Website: crate-barrel
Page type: billing-address
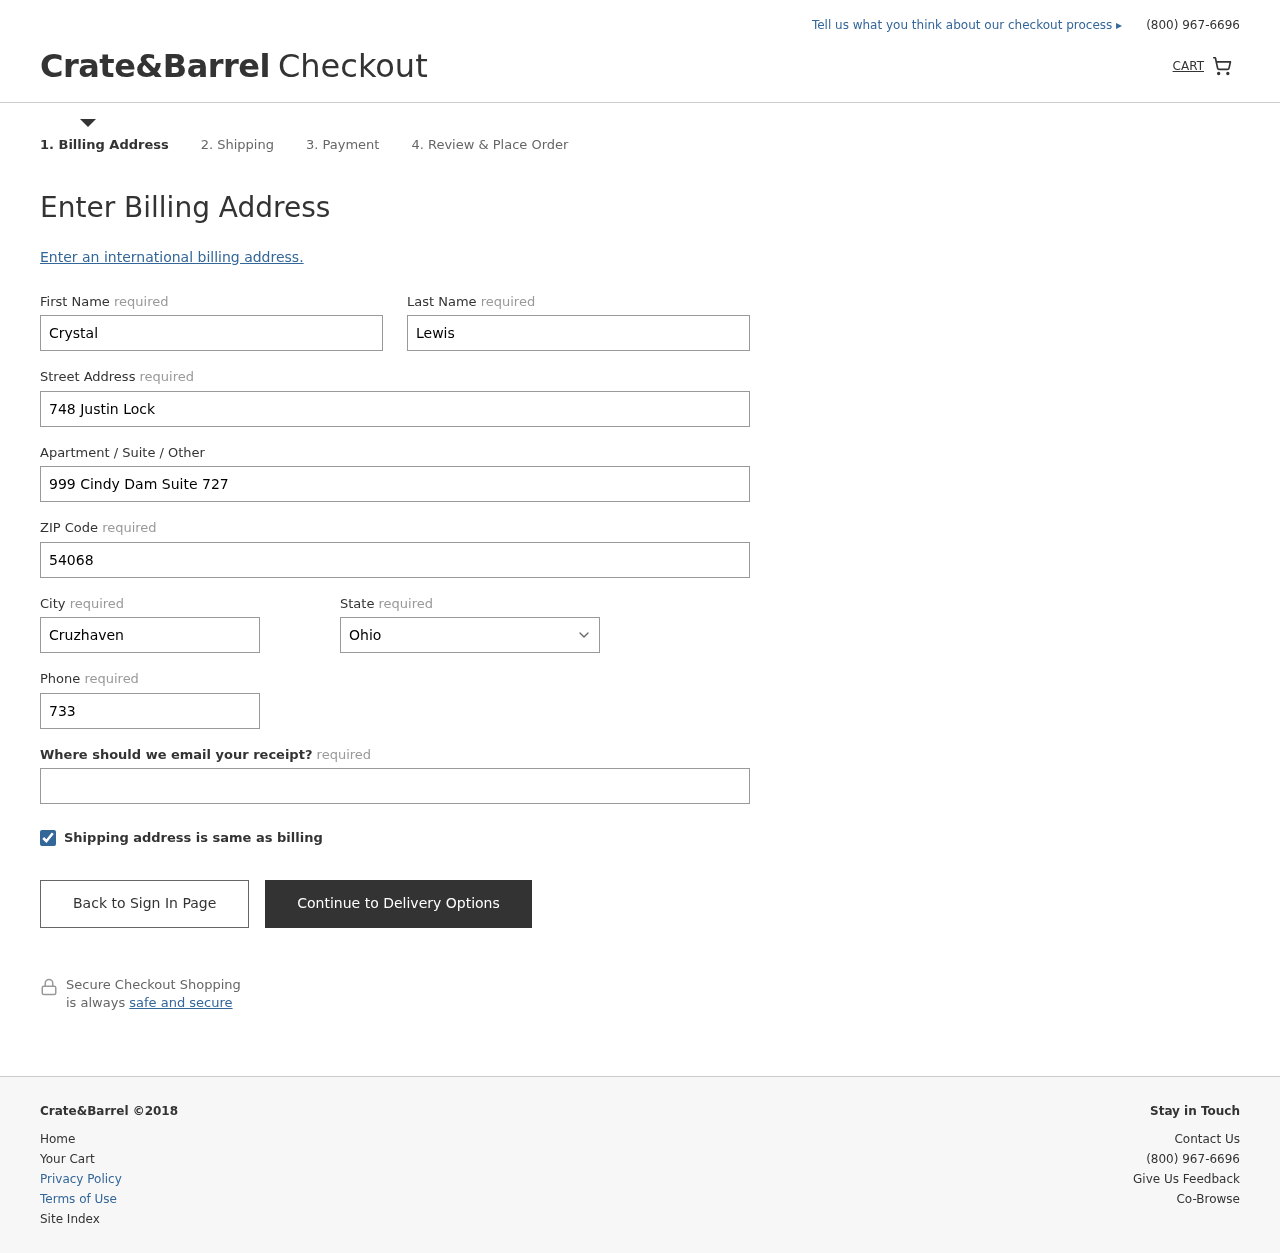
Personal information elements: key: PII_STATE
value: Ohio
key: PII_FIRSTNAME
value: Crystal
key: PII_LASTNAME
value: Lewis
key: PII_STREET
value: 748 Justin Lock
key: PII_STREET2
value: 999 Cindy Dam Suite 727
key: PII_POSTCODE
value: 54068
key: PII_CITY
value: Cruzhaven
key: PII_PHONE
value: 7334713135
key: PII_EMAIL
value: crystal_lewis@gmail.com